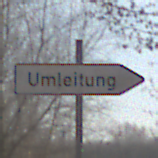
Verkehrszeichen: UmleitungswegweiserRechtsweisend
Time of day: MorningAfternoon
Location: Outdoor (Nature)
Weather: Clear
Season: Winter
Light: Natural